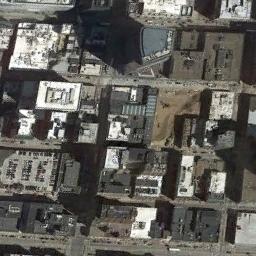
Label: commercial_area